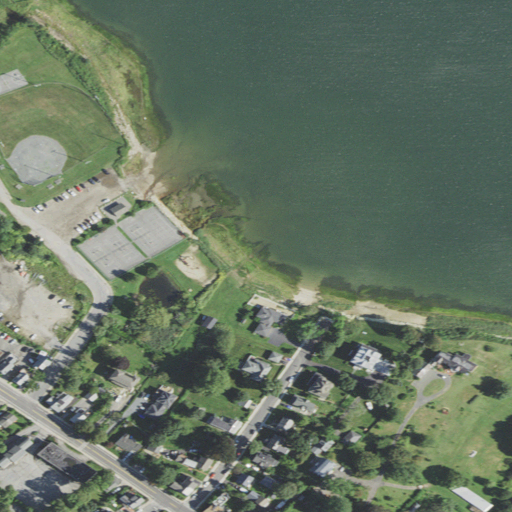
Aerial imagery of beach in Massachusetts named Stephens Field Beach containing open water, medium intensity development, low intensity development, open development, high intensity development, grassland, and herbaceous wetlands